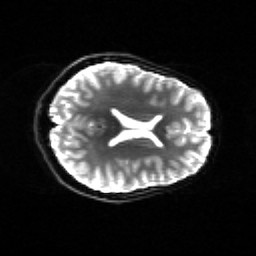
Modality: sbref
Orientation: axial
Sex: female
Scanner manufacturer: siemens
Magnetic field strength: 3 T
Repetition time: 5 s
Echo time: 0.071 s